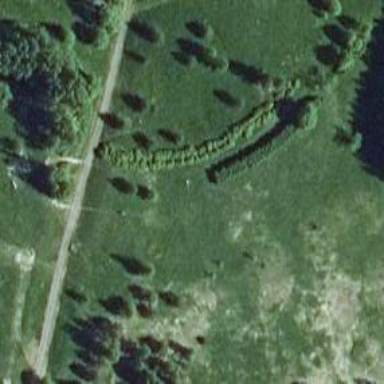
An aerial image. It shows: Disc golf hole.